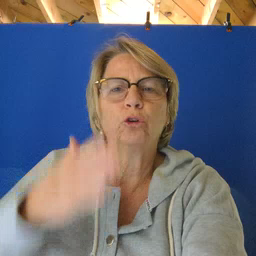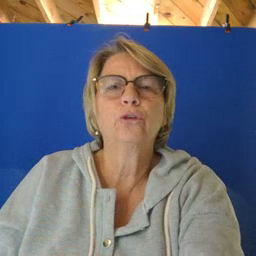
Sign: dryer